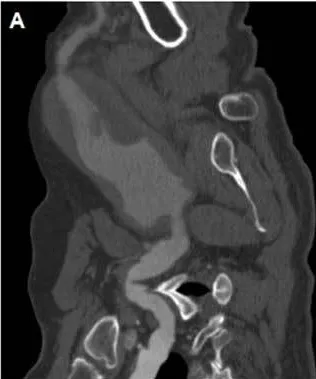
On a CT angiogram, bilateral axillary artery aneurysms were detected on curvilinear reformatted sections. Right.
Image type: radiology (ct)